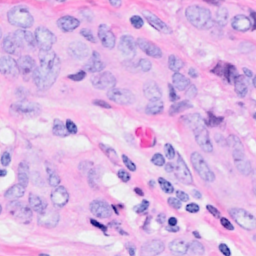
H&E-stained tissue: Breast